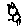
Label: cat